Question: I'm really loving this border style I've seen around on the tubes lately:

It'll probably look better if you just view it on the site: <URL>
I'm particularly interested in how they're creating this effect, it seems that the bottom border is highlighted while the top is darkened. I know how I'd do this in Photoshop, but how are they doing it in CSS?
'''
code, pre {
background-color: rgba(0, 0, 0, 0);
background-repeat: repeat-x;
background-image: -khtml-gradient(linear, left top, left bottom, from(rgba(0, 0, 0, 0.15)), to(rgba(0, 0, 0, 0)));
/* Konqueror */
background-image: -moz-linear-gradient(rgba(0, 0, 0, 0.15), rgba(0, 0, 0, 0));
/* FF 3.6+ */
background-image: -ms-linear-gradient(rgba(0, 0, 0, 0.15), rgba(0, 0, 0, 0));
/* IE10 */
background-image: -webkit-gradient(linear, left top, left bottom, color-stop(0%, rgba(0, 0, 0, 0.15)), color-stop(100%, rgba(0, 0, 0, 0)));
/* Safari 4+, Chrome 2+ */
background-image: -webkit-linear-gradient(rgba(0, 0, 0, 0.15), rgba(0, 0, 0, 0));
/* Safari 5.1+, Chrome 10+ */
background-image: -o-linear-gradient(rgba(0, 0, 0, 0.15), rgba(0, 0, 0, 0));
/* Opera 11.10 */
filter: progid:DXImageTransform.Microsoft.gradient(startColorstr='rgba(0, 0, 0, 0.15)', endColorstr='rgba(0, 0, 0, 0)', GradientType=0);
/* IE6 & IE7 */
-ms-filter: "progid:DXImageTransform.Microsoft.gradient(startColorstr='rgba(0, 0, 0, 0.15)', endColorstr='rgba(0, 0, 0, 0)', GradientType=0)";
/* IE8+ */
background-image: linear-gradient(rgba(0, 0, 0, 0.15), rgba(0, 0, 0, 0));
/* the standard */
background-color: rgba(0, 0, 0, 0.3);
font-family: "Monaco", Courier New, monospace;
font-size: 12px;
font-weight: normal;
line-height: 20px;
text-shadow: 0 1px 1px rgba(0, 0, 0, 0.25);
-webkit-box-shadow: inset 0 1px 3px rgba(0, 0, 0, 0.25), 0 1px 0 rgba(255, 255, 255, 0.25);
-moz-box-shadow: inset 0 1px 3px rgba(0, 0, 0, 0.25), 0 1px 0 rgba(255, 255, 255, 0.25);
box-shadow: inset 0 1px 3px rgba(0, 0, 0, 0.25), 0 1px 0 rgba(255, 255, 255, 0.25);
}
code {
padding: 3px 6px;
-moz-border-radius: 3px;
border-radius: 3px;
}
pre {
margin: 20px 0;
padding: 20px;
color: #fff;
-moz-border-radius: 6px;
border-radius: 6px;
white-space: pre-wrap;
}
'''
I'm not interested so much in the background as the border. You'll have to visit the site to truly appreciate it.
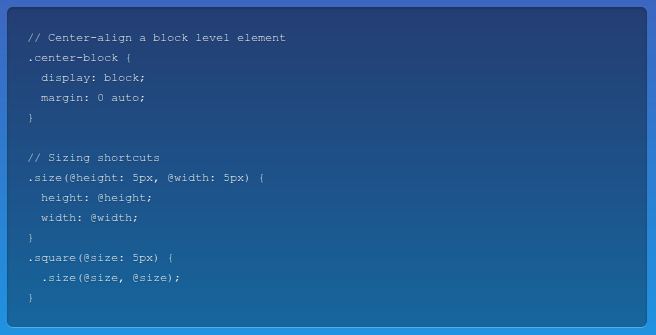
Answer: This is actually pretty straight forward to accomplish. I've set up a little <URL> that kind of outlines how the effect is being achieved in this case, explaining the code you posted.
Hope this clears it up! If not, I'd be stoked to elaborate more. I love css and rarely get a chance to use it in my work.
## edit - The answer from the jsfiddle:
The top of the '<pre>' is darkened with an inset black, transparent box-shadow:
'''
box-shadow: inset 0 1px 3px rgba(0, 0, 0, 0.25)
'''
rgba() here means . 0, 0, 0 means black, and .25 means 25% opaque, or 75% transparent.
The bottom of the '<pre>' is lined with a normal, white, single pixel transparent box-shadow:
'''
box-shadow: 0 1px 0 rgba(255, 255, 255, 0.25);
'''
So the inset black shadow presides inside of the element, giving depth, while the white (255, 255, 255) shadow hangs 1 pixel below the element, giving the illusion of a highlight.
The cool thing is, in this code the two declarations are combined:
'''
box-shadow: inset 0 1px 3px rgba(0, 0, 0, .25), 0 1px 0 rgba(255, 255, 255, 0.25);
'''
### Here is the css used in the sample, with vendor prefixed declarations removed for brevity:
'''
body {
background: url('http://subtlepatterns.com/patterns/debut_dark.png');
padding: 30px;
color: #fff;
text-shadow: 0 1px 2px rgba(0, 0, 0, 0.5);
}
p {
font-family: sans-serif;
margin: 10px 0px;
font-size: 14px;
}
code {
font-family: monospace;
margin: 10px 0px;
}
pre {
margin: 20px;
padding: 20px;
color: #fff;
border-radius: 6px;
white-space: pre-wrap;
background-image: linear-gradient(rgba(0, 0, 0, 0.15), rgba(0, 0, 0, 0));
background-color: rgba(0, 0, 0, 0.1);
font-family: Menlo, monospace;
font-size: 12px;
font-weight: normal;
text-shadow: 0 1px 1px rgba(0, 0, 0, 0.5);
box-shadow: inset 0 1px 3px rgba(0, 0, 0, .25), 0 1px 0 rgba(255, 255, 255, 0.25);
}
'''
It can be applied to a '<pre>' element to see the desired effect. If this doesn't work, you may need to apply vendor prefixes to box-shadow and background-image.